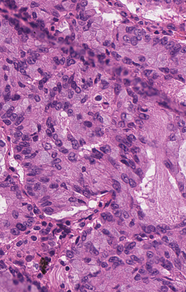
Tumor epithelial tissue: yes
Tumor-associated stroma tissue: yes
Normal tissue: no